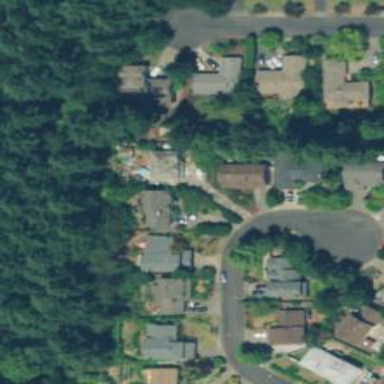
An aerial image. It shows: Residential road with sidewalk on the left.